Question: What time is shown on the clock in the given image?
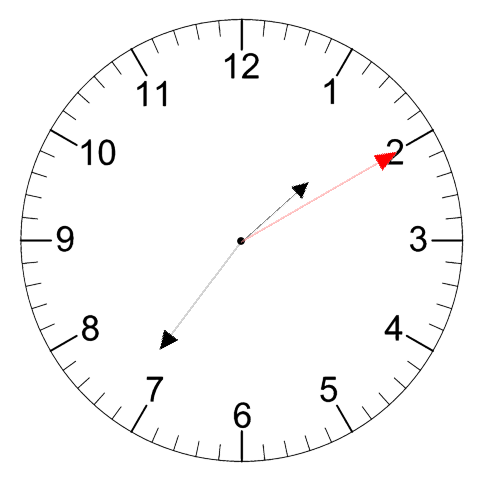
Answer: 01:36:10